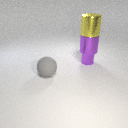
large purple metal cylinder above small purple metal cylinder